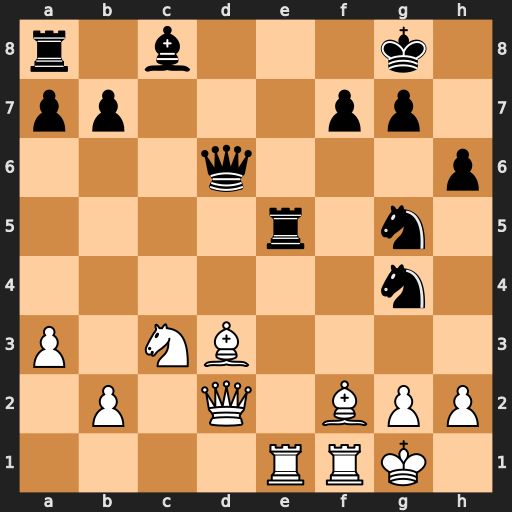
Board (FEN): r1b3k1/pp3pp1/3q3p/4r1n1/6n1/P1NB4/1P1Q1BPP/4RRK1
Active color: w
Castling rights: -
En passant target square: -
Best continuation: Bh7+ Kxh7 Qxd6